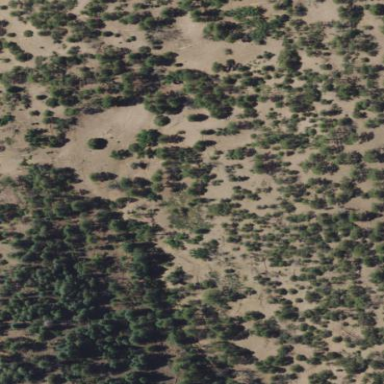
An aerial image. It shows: Patch of scrub vegetation.